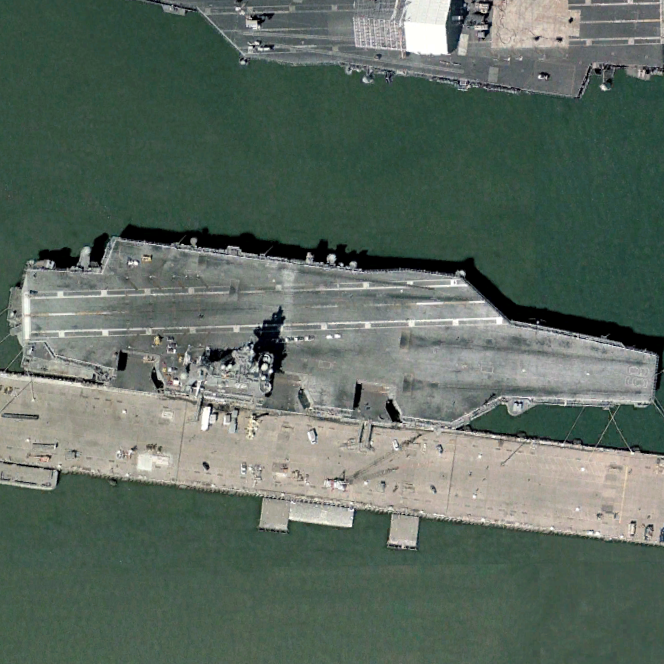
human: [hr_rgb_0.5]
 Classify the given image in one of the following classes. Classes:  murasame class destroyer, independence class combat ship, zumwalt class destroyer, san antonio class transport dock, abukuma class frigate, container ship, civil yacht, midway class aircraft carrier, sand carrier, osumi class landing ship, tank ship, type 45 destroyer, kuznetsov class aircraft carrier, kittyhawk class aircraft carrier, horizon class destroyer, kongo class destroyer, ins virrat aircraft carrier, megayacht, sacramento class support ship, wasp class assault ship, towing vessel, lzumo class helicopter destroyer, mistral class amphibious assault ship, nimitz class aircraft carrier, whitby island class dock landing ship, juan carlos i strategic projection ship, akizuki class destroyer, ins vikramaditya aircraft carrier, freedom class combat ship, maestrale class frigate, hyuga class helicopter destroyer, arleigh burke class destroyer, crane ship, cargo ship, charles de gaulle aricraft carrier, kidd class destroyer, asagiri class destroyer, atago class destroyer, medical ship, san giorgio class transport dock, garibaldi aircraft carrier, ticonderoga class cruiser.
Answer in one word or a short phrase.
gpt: Nimitz class aircraft carrier